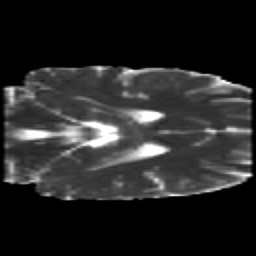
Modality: MD
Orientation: coronal
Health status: healthy
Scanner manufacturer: siemens
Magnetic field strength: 3 T
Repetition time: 10 s
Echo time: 0.092 s